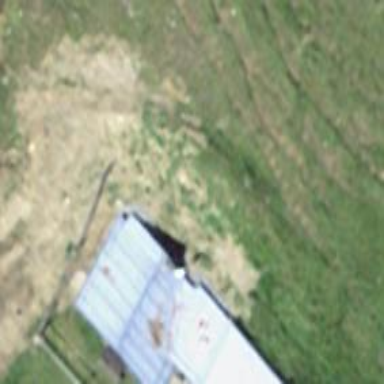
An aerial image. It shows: Farm.